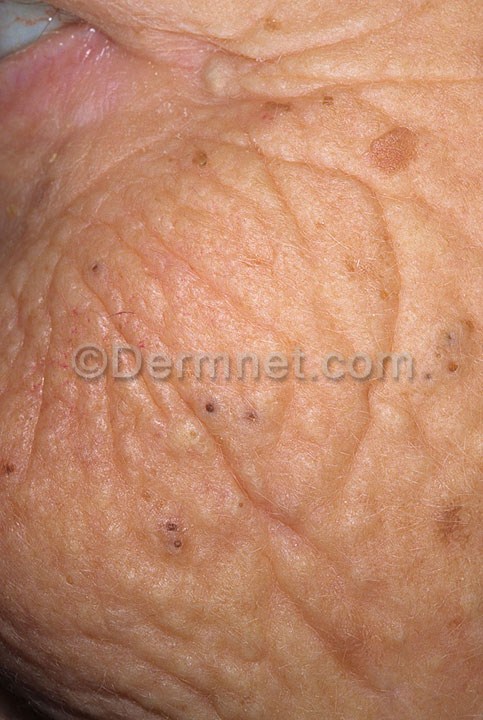
Disease: Light Diseases and Disorders of Pigmentation